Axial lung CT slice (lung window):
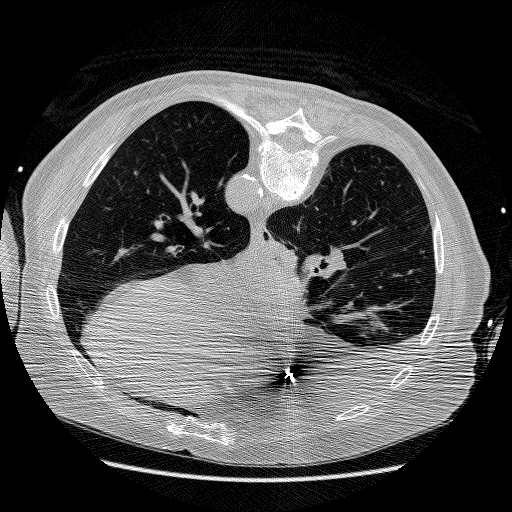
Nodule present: no